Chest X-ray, AP view. Patient: 60 years old, sex M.
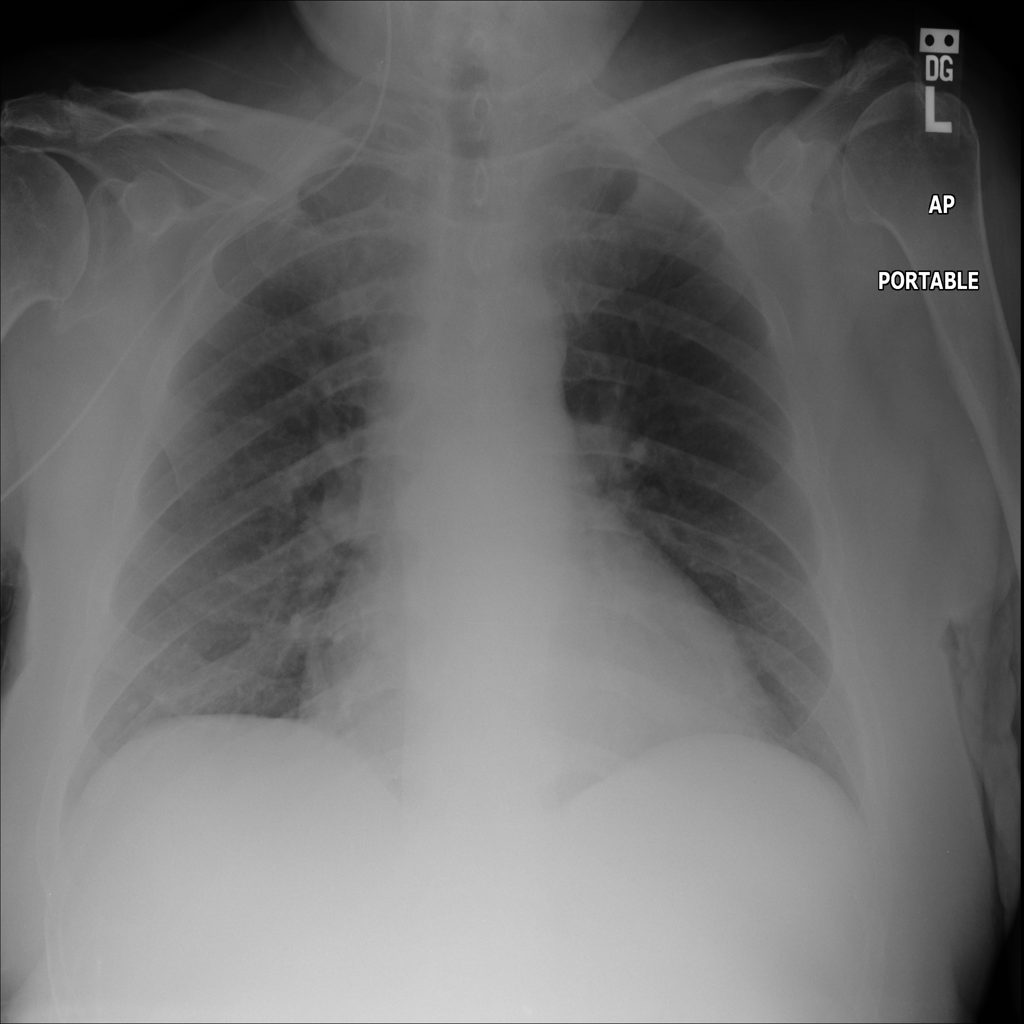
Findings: No Finding